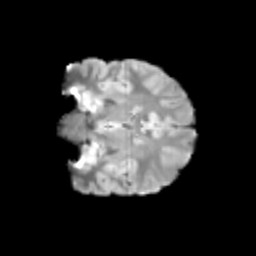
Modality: T2w
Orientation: coronal
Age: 13
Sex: male
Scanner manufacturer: siemens
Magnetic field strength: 3 T
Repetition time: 3.8 s
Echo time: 0.07 s